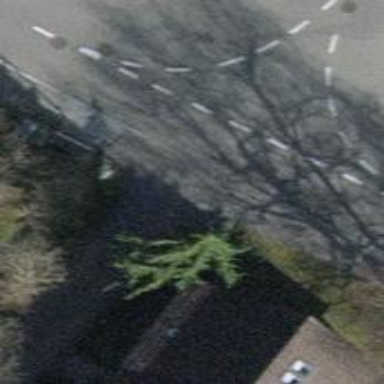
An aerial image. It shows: Post box.